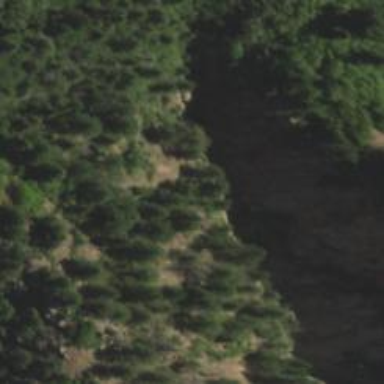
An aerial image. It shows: Natural cliff.